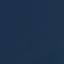
Land use / land cover class: SeaLake